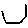
Label: hexagon